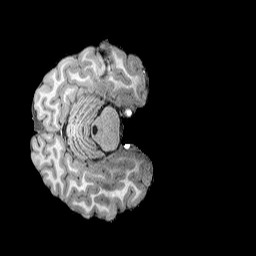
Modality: T1w
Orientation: axial
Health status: ill